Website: apple
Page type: address-validator
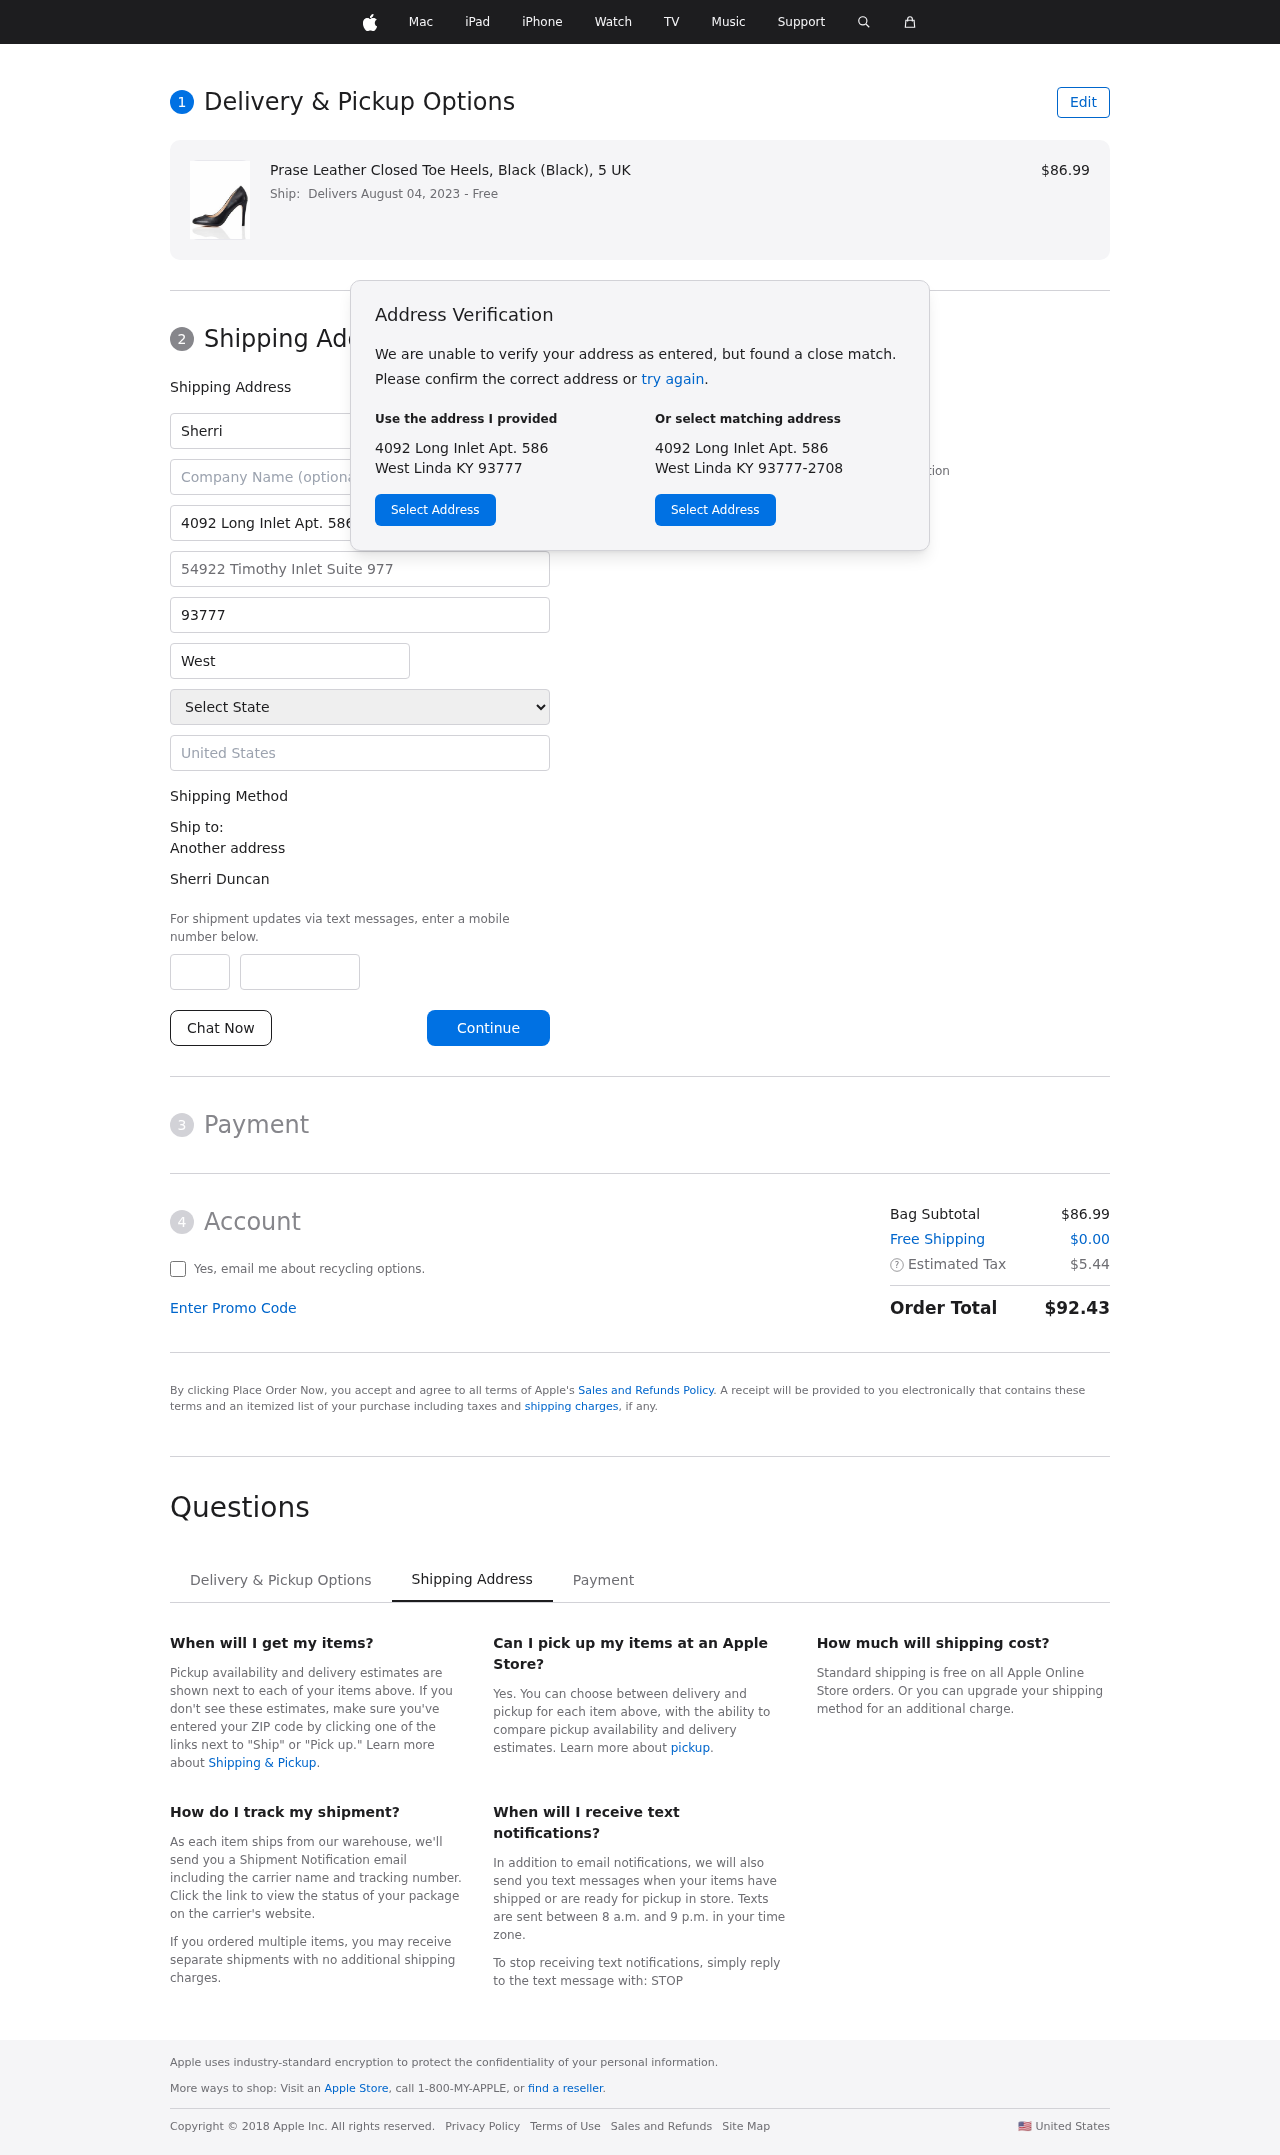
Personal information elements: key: PII_CITY
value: West Linda
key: PII_COUNTRY
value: United States
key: PII_FIRSTNAME
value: Sherri
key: PII_FULLNAME
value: Sherri Duncan
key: PII_LASTNAME
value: Duncan
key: PII_PHONE_AREA
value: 882
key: PII_PHONE_SUFFIX
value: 4055
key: PII_POSTCODE
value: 93777
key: PII_STATE
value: Kentucky
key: PII_STREET
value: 4092 Long Inlet Apt. 586
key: PII_STREET2
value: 54922 Timothy Inlet Suite 977
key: PII_CITY_STATE_ZIP
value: West Linda KY 93777
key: PII_STATE_ABBR
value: KY
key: PII_POSTCODE_FULL
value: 93777
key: PII_POSTCODE_NUMERIC
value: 93777
Product elements: key: PRODUCT1_NAME
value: Prase Leather Closed Toe Heels, Black (Black), 5 UK
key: PRODUCT1_PRICE
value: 86.99
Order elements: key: ORDER_DELIVERY_DATE
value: Delivers August 04, 2023
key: ORDER_SUBTOTAL
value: $86.99
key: ORDER_SHIPPING_COST
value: $0.00
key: ORDER_TAX
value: $5.44
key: ORDER_TOTAL
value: $92.43